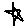
Label: star